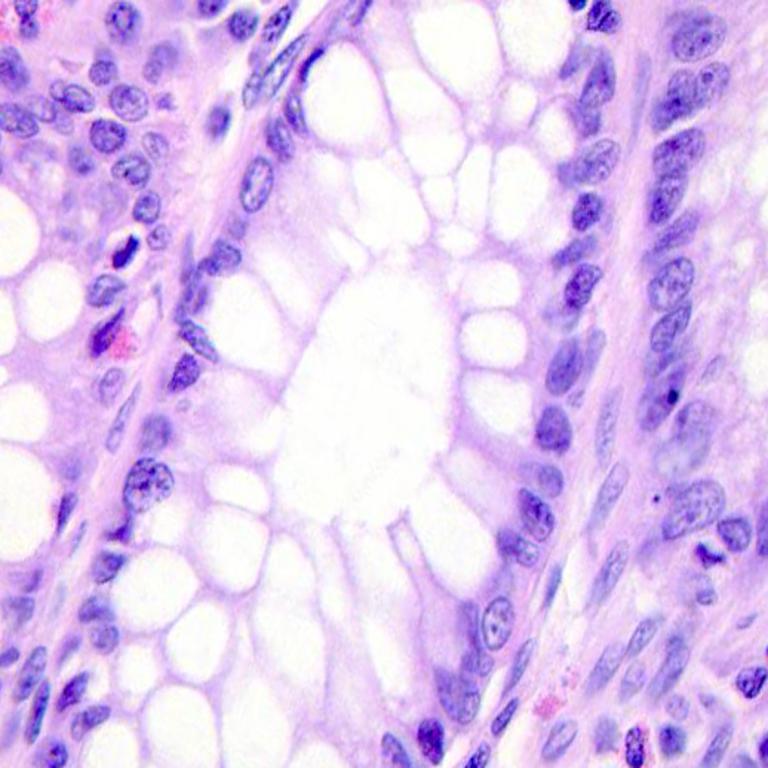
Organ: colon
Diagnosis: benign